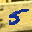
Label: 5